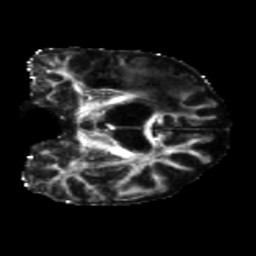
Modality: FA
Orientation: coronal
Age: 71
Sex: male
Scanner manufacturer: siemens
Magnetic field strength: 3 T
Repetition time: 5.25 s
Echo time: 0.08 s